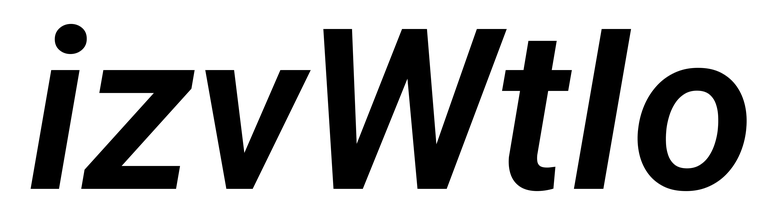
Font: Roboto-Italic_SemiBold_Italic